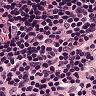
Metastatic tissue present: no